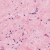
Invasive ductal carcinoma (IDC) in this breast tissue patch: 0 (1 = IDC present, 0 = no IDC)